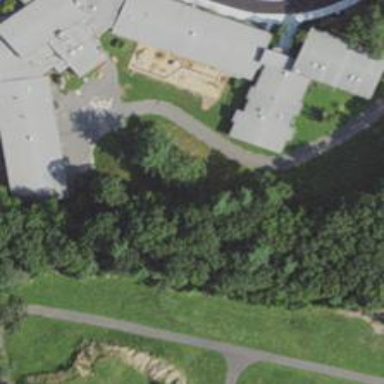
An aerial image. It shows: School building.